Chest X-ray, PA view. Patient: 70 years old, sex F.
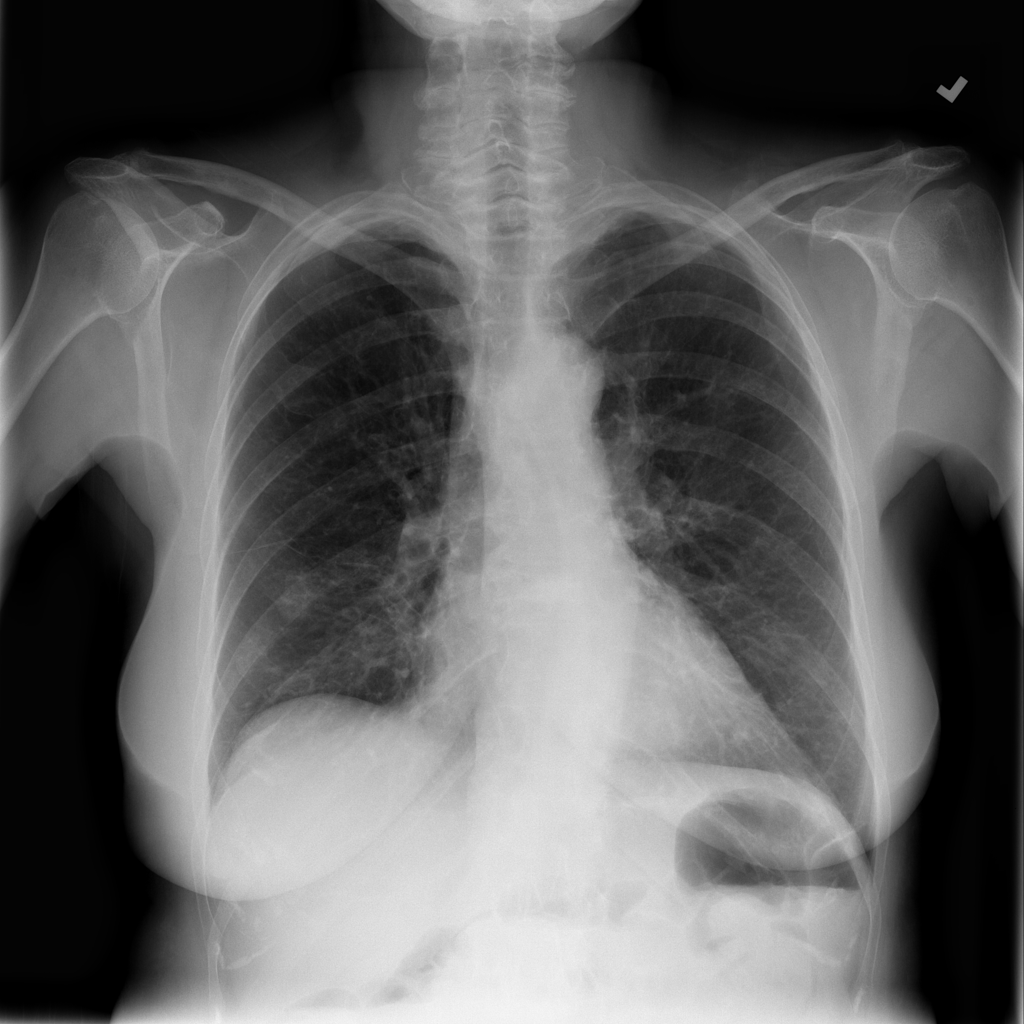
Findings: Atelectasis